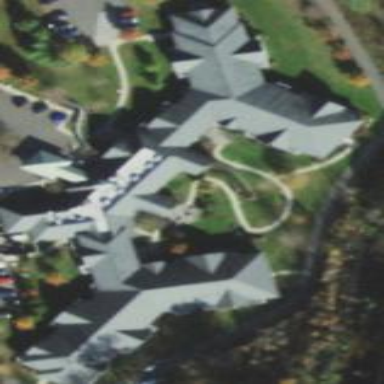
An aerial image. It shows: Nursing home building.